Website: home-depot
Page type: customer-info-address
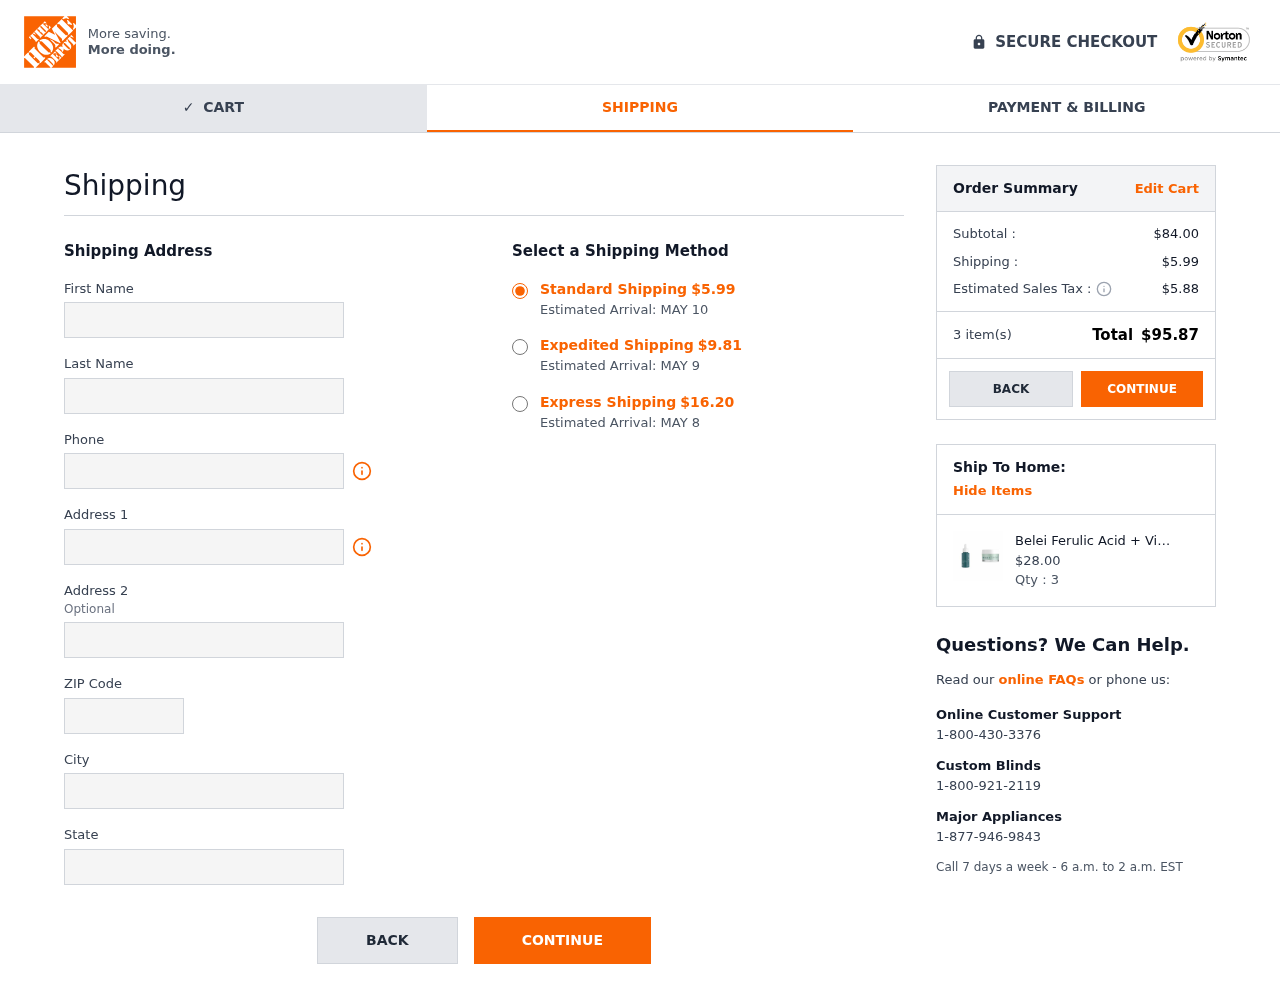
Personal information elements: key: PII_CITY
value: Jenkinsburgh
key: PII_FIRSTNAME
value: Corey
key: PII_LASTNAME
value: Meyer
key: PII_PHONE
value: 6839812455
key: PII_POSTCODE
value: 89311
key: PII_STATE
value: Missouri
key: PII_STREET
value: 95959 Ross Branch Suite 985
Product elements: key: PRODUCT1_NAME
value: Belei Ferulic Acid + Vitamins C and E Serum, Fragrance Free, Paraben Free, 1 Fluid Ounce (30 mL) & T
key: PRODUCT1_PRICE
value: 28
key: PRODUCT1_QUANTITY
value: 3
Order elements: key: ORDER_SHIPPING_COST
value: $5.99
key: ORDER_DELIVERY_DATE
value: Estimated Arrival: MAY 10
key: ORDER_SHIPPING_COST_EXPEDITED
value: $9.81
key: ORDER_DELIVERY_DATE_EXPEDITED
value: Estimated Arrival: MAY 9
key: ORDER_SHIPPING_COST_EXPRESS
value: $16.20
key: ORDER_DELIVERY_DATE_EXPRESS
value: Estimated Arrival: MAY 8
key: ORDER_SUBTOTAL
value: $84.00
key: ORDER_TAX
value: $5.88
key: ORDER_NUM_ITEMS
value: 3 item(s)
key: ORDER_TOTAL
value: $95.87